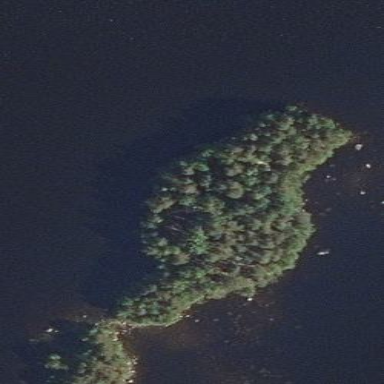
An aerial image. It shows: Islet.